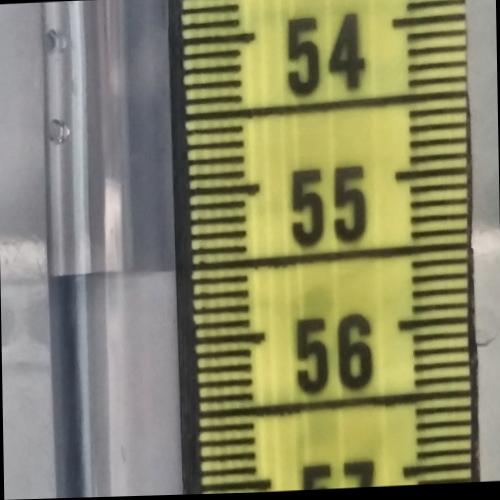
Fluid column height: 55.5 cm